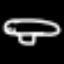
Label: mushroom